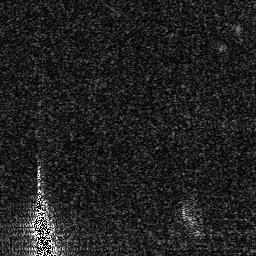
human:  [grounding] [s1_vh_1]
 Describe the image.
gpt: In the satellite image, there is  <ref>1 medium ship </ref> <box>[[12, 80, 21, 99, 0]]</box> located at bottom left.